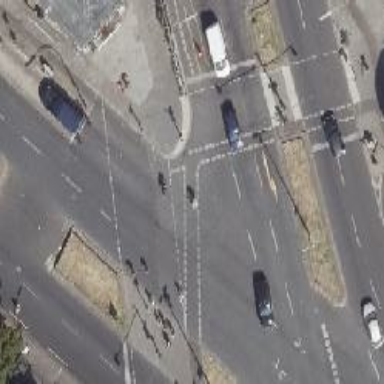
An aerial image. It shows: Road crossing with traffic signals.